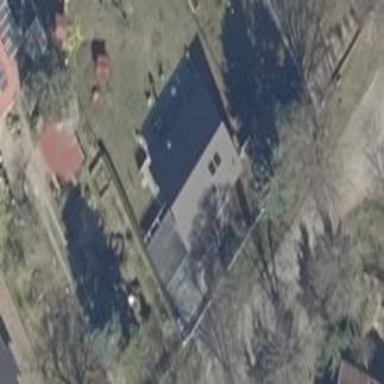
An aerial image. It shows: Gabled roof house.